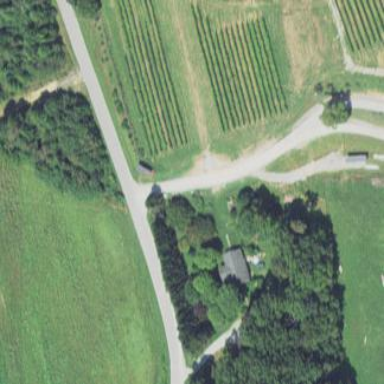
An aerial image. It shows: Vineyard where grapes are grown.